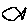
Label: fish